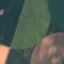
Land use / land cover: AnnualCrop